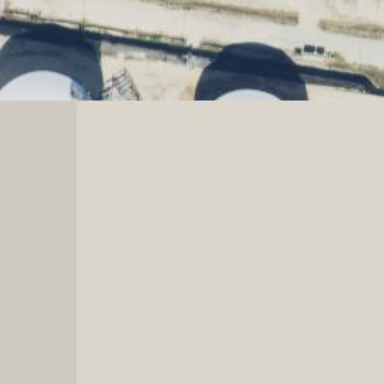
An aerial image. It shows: Storage tank created as man-made structure.